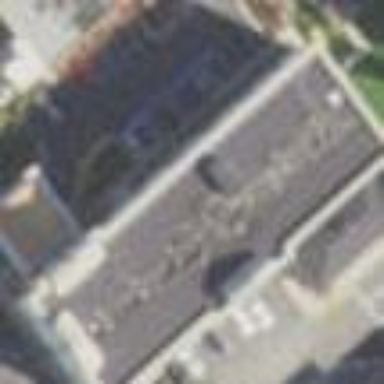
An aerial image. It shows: Hotel building.